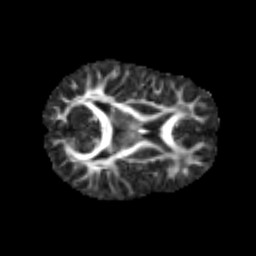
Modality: FA
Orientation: axial
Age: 7
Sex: male
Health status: healthy